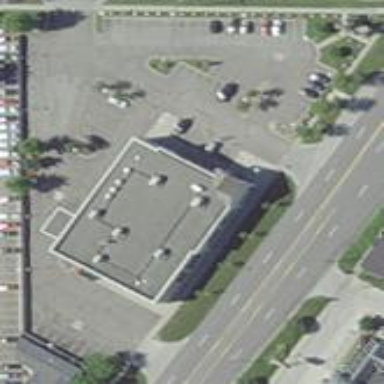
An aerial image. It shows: Retail area.